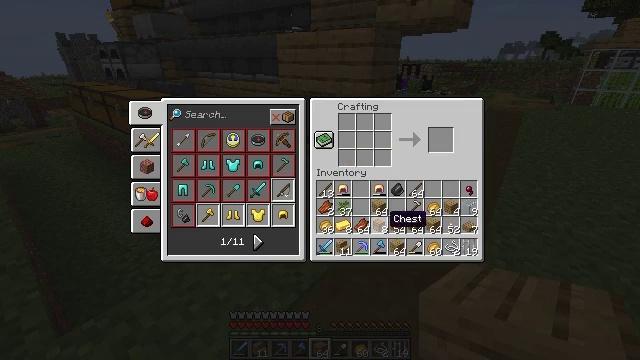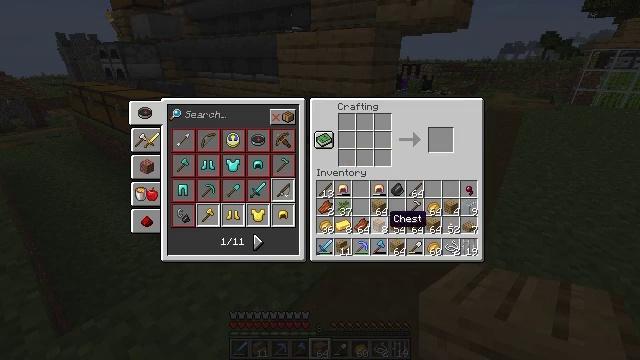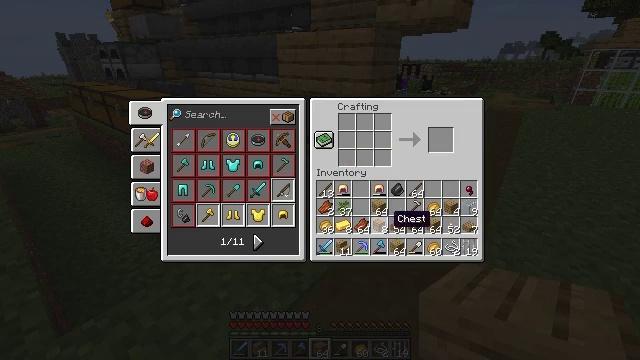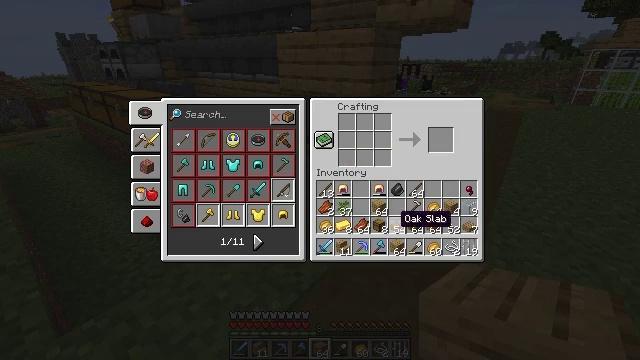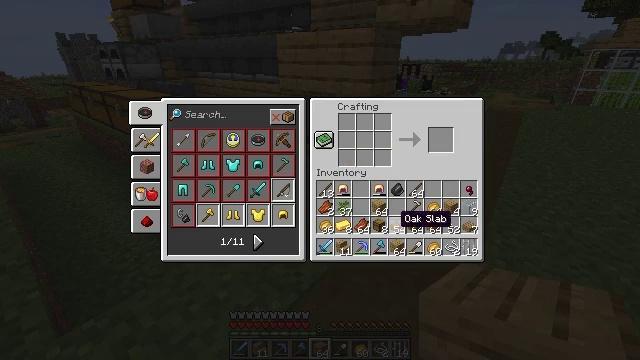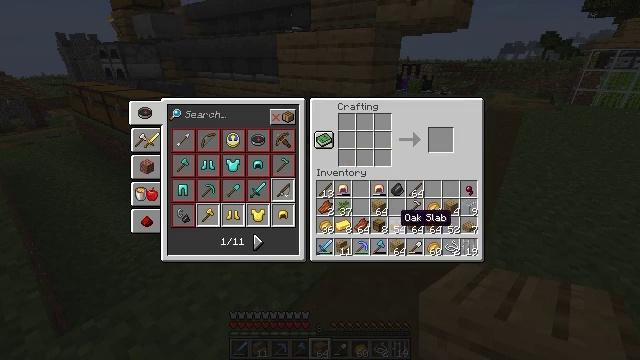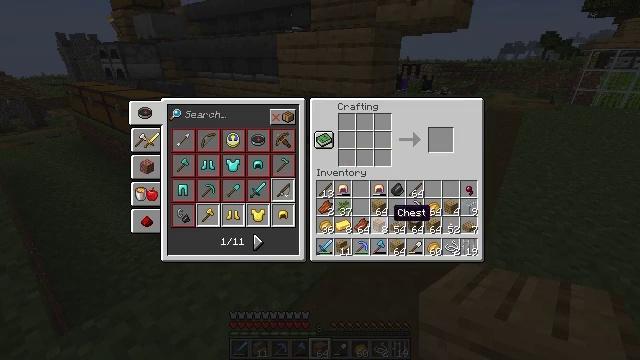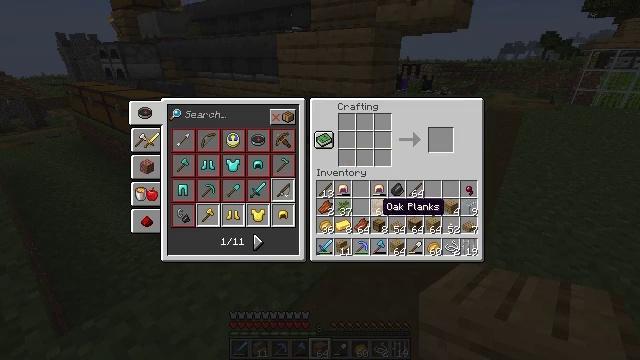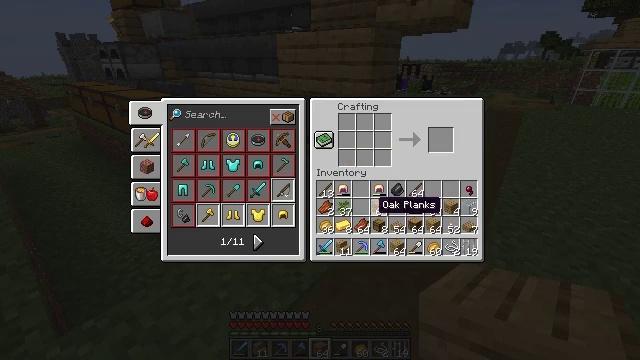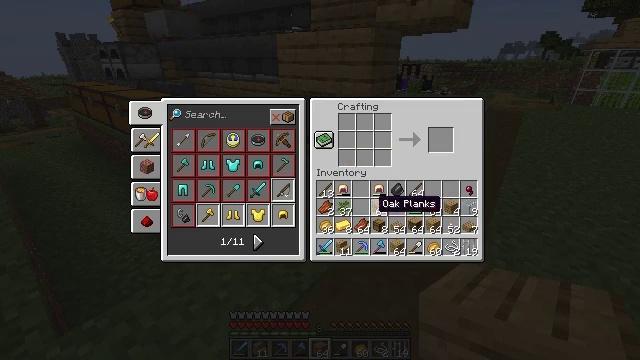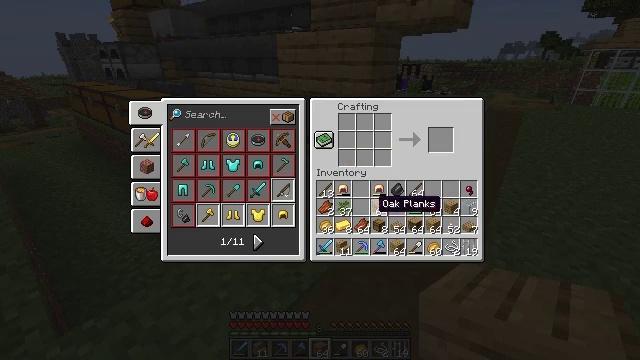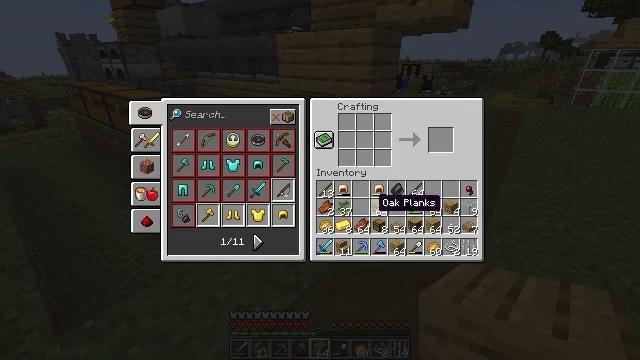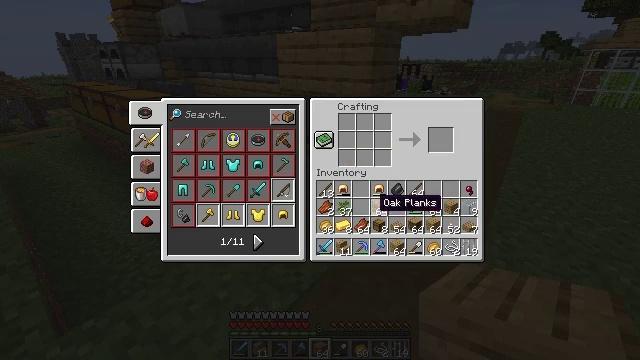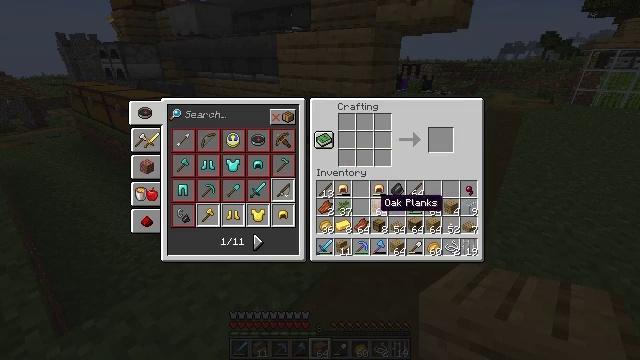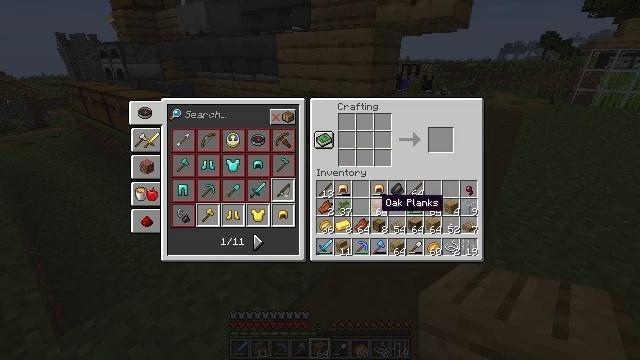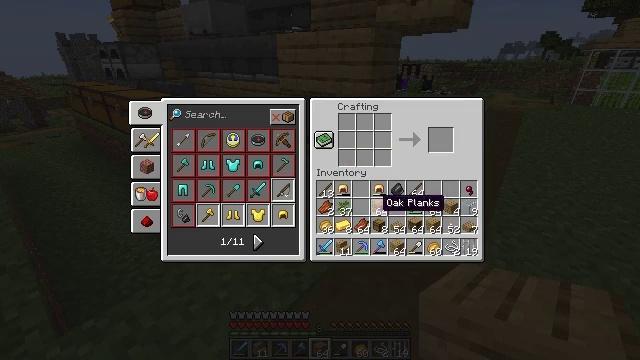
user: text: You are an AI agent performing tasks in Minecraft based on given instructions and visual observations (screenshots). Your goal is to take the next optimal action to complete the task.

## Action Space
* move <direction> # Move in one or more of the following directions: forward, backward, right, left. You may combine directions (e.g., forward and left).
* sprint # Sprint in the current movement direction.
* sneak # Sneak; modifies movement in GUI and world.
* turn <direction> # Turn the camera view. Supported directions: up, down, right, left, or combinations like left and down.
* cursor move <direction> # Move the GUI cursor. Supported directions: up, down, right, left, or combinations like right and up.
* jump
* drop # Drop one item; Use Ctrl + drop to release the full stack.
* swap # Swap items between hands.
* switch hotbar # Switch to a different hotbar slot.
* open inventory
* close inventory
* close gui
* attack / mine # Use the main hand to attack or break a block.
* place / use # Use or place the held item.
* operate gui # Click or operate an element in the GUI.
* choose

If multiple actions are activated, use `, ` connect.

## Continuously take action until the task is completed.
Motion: motion action
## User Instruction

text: Open the crafting table to create a chest.
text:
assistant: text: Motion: sneak
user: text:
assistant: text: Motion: sneak
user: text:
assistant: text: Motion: sneak, cursor move right
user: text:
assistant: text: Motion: sneak
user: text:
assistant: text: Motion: sneak
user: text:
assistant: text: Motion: sneak, cursor move left
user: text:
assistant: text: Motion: sneak, cursor move left
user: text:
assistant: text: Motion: sneak
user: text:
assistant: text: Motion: sneak
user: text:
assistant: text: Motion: sneak
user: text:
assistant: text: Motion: sneak
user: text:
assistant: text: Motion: sneak
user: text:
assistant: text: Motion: no_op
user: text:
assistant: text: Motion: no_op
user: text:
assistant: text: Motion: no_op
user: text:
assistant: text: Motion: no_op
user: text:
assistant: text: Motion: operate gui
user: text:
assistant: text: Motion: operate gui
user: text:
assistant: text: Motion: cursor move up
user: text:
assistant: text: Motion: cursor move left and up
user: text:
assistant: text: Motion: cursor move left and up
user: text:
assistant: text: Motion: sneak
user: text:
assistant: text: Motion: sneak
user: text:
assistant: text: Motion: sneak
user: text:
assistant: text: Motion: sneak
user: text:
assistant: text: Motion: sneak
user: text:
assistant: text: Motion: sneak
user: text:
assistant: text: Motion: sneak
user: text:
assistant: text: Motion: sneak
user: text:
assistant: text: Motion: sneak